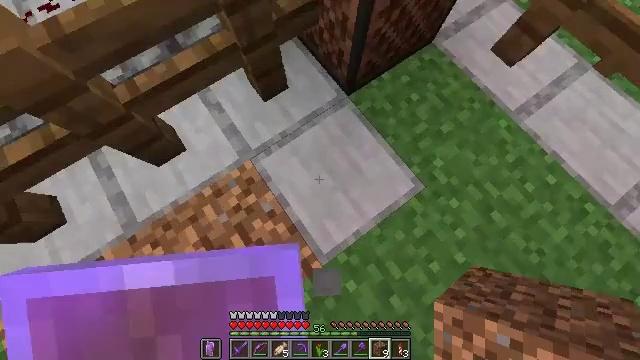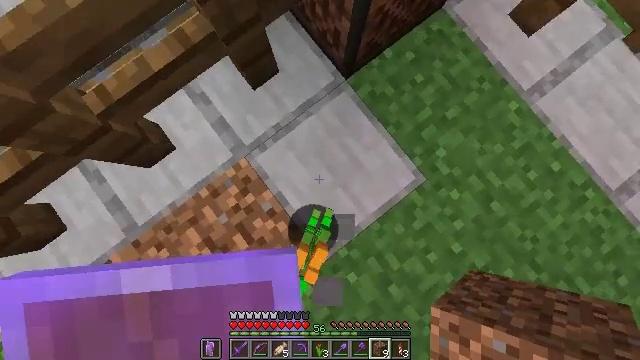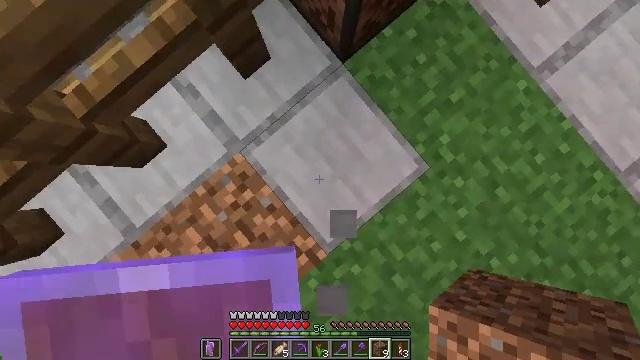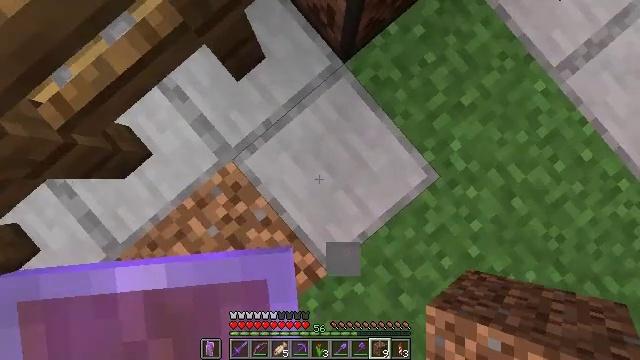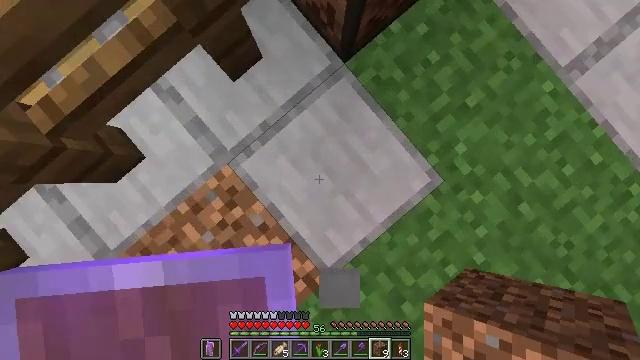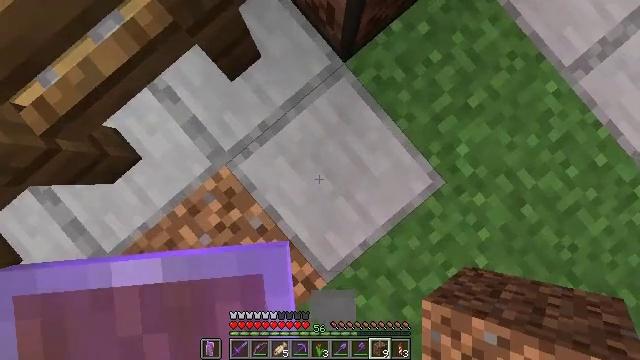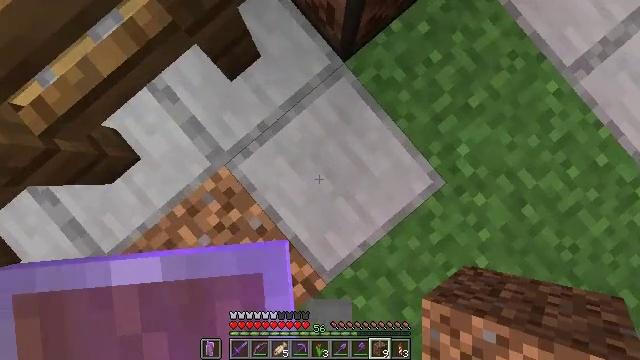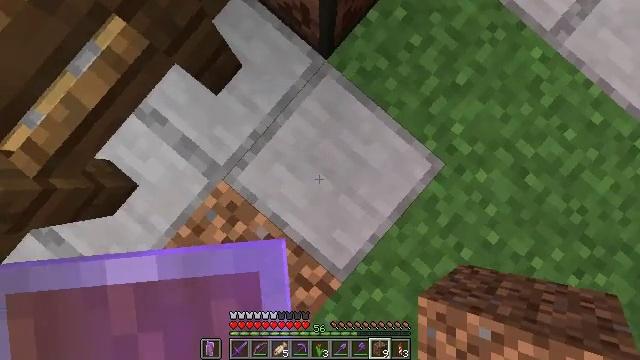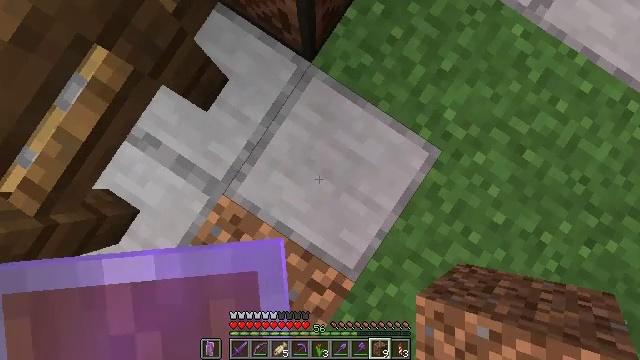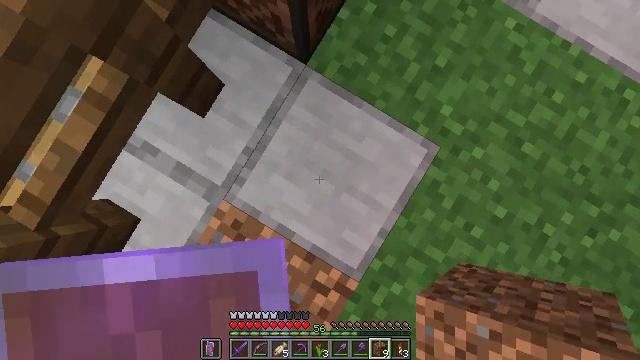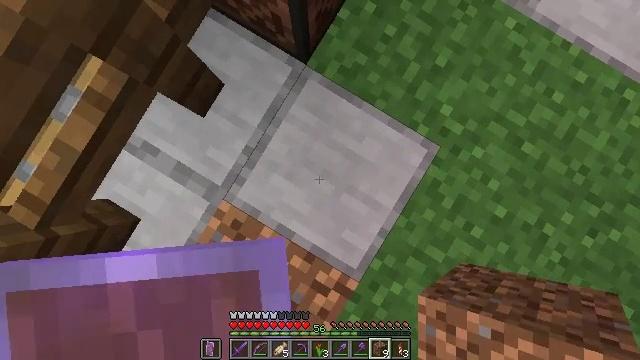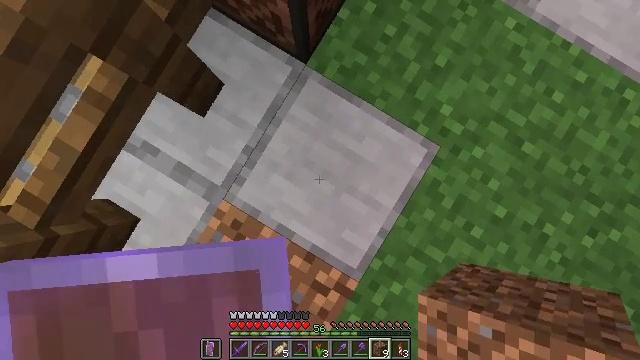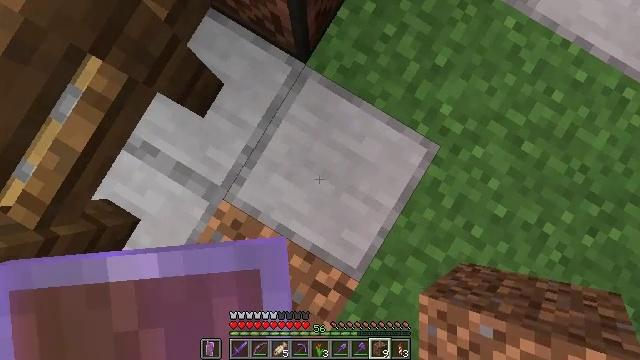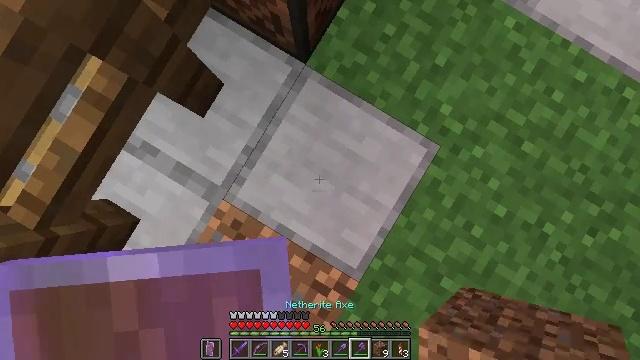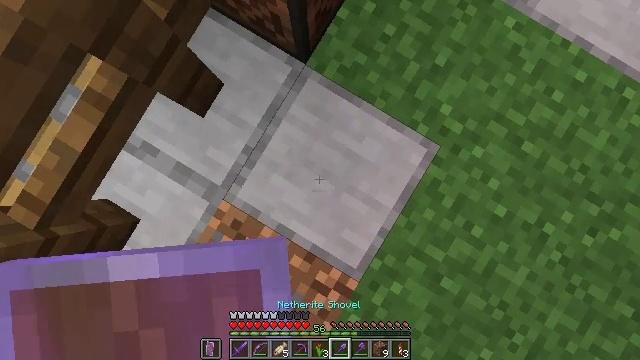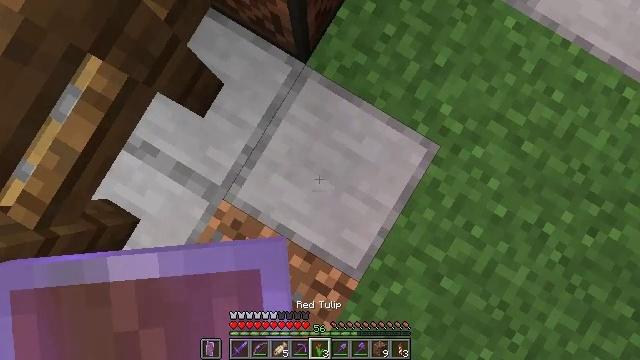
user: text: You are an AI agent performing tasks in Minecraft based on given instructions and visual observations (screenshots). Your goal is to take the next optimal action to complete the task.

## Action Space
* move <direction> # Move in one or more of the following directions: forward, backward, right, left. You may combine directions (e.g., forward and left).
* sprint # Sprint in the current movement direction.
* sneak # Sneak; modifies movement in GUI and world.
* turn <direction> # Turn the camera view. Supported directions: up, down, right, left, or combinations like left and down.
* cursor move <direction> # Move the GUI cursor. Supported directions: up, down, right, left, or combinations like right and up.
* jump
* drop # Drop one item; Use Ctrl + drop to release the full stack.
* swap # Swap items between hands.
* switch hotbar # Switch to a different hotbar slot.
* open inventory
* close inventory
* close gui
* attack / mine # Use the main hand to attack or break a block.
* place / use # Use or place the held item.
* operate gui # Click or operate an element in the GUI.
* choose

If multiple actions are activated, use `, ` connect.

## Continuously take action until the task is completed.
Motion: motion action
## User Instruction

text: Gather smooth stone from the ground.
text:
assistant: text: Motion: turn right and down
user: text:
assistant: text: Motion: turn right and down
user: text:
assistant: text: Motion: turn down
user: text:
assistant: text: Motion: no_op
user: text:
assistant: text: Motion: no_op
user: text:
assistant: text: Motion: no_op
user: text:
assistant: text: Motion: turn right and down
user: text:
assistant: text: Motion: turn right
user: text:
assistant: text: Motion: turn right
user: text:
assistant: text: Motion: no_op
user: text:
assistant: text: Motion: no_op
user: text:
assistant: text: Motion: no_op
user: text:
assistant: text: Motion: no_op
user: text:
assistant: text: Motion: no_op
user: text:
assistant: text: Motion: no_op
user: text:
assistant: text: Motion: no_op
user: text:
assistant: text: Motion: no_op
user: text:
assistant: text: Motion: no_op
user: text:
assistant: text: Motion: no_op
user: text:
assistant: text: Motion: no_op
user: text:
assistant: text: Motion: no_op
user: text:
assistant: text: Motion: no_op
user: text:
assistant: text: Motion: no_op
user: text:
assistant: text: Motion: no_op
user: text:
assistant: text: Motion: no_op
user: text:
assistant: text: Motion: no_op
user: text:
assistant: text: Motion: no_op
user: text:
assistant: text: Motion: no_op
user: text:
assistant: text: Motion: turn right
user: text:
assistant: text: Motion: turn right